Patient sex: M
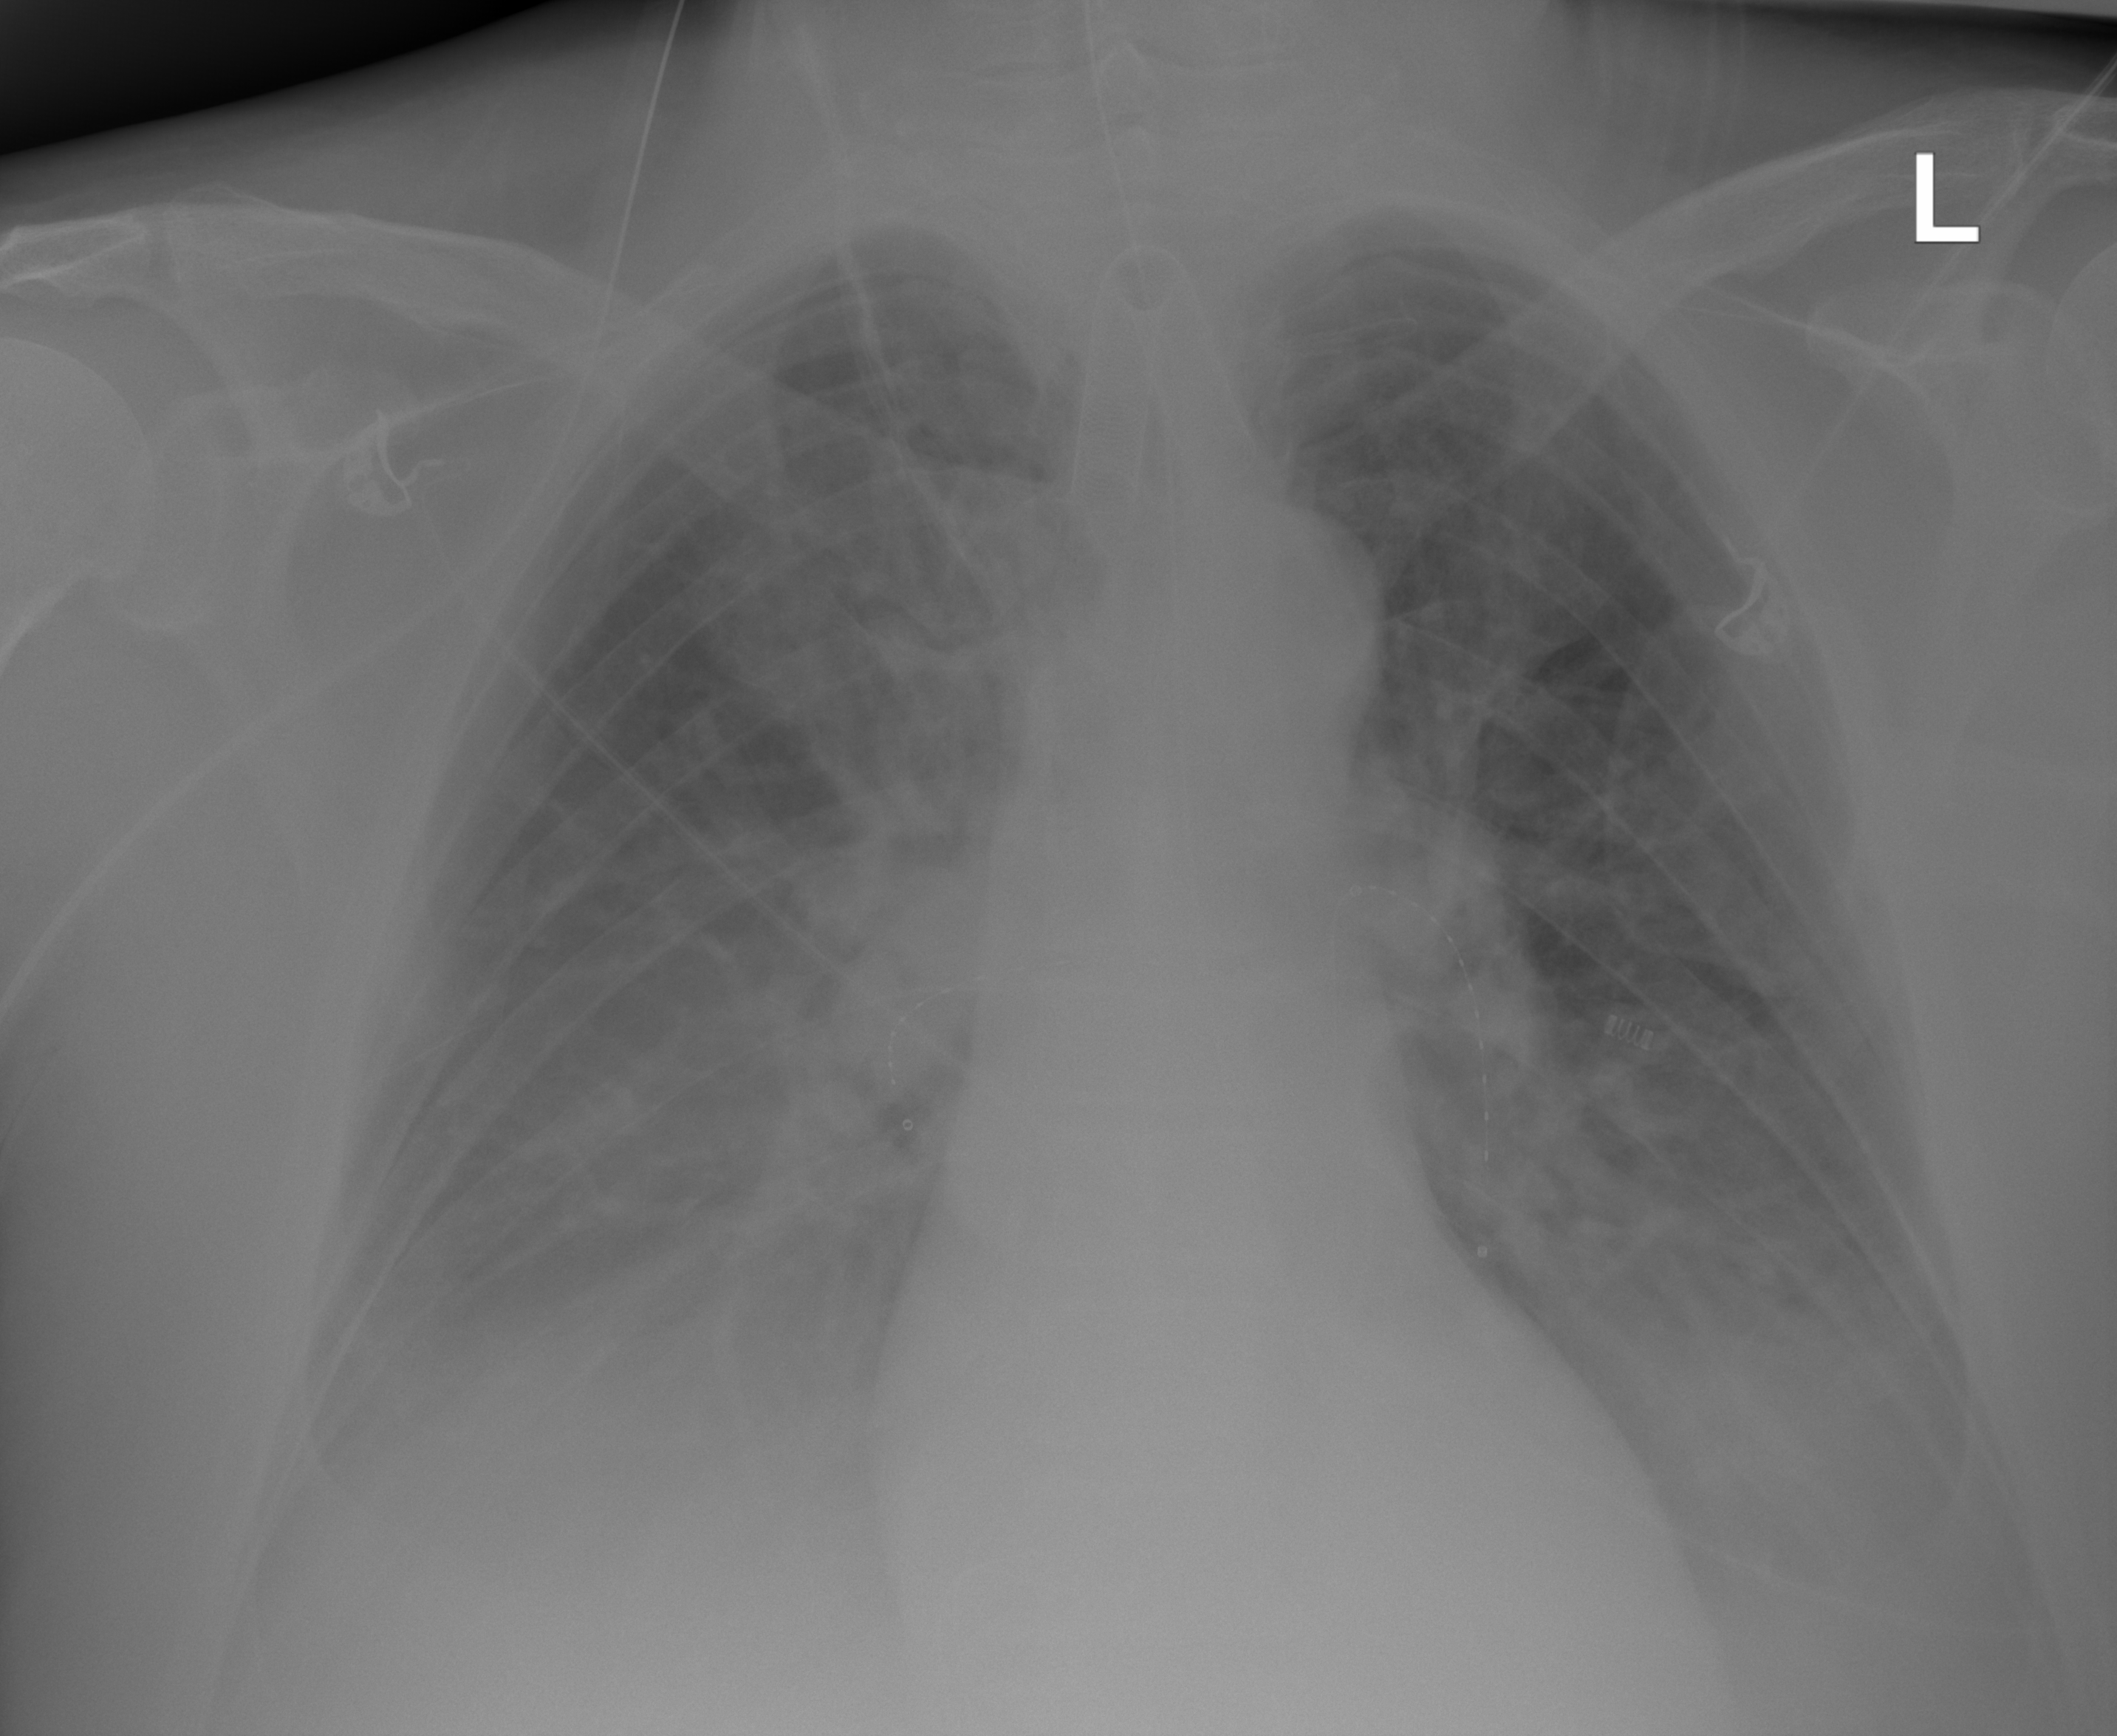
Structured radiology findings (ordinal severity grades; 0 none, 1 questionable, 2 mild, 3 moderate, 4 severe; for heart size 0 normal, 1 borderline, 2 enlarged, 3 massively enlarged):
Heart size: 0
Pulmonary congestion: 2
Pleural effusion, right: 2
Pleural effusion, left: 2
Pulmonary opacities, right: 0
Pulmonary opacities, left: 0
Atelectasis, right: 2
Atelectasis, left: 2